RGB frame:
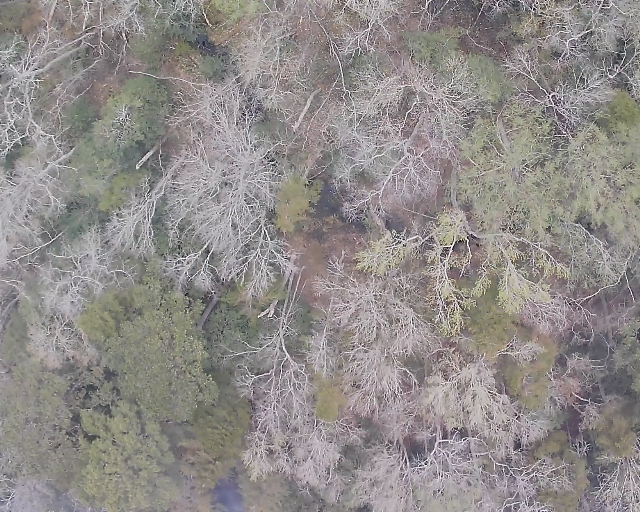
Thermal frame:
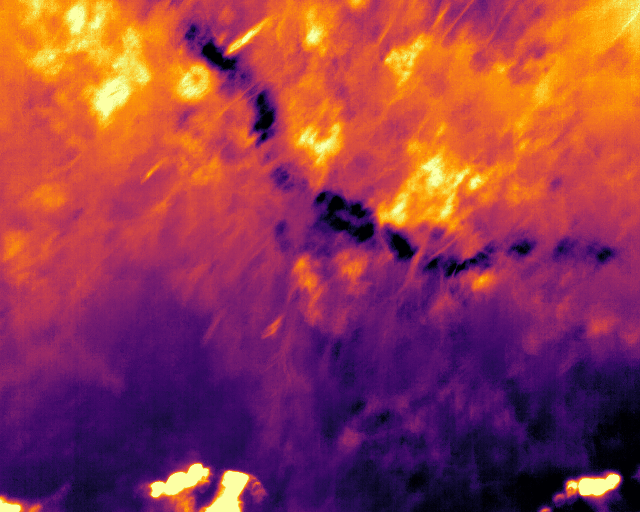
Captured: 2026-02-26 03:10:10
Pixels at or above 80 °C: 113 (fraction of frame: 0.0003448)